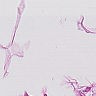
Metastatic tissue present: no